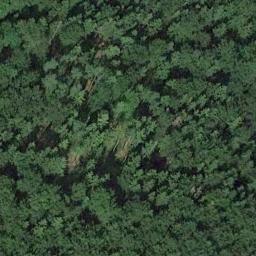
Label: forest